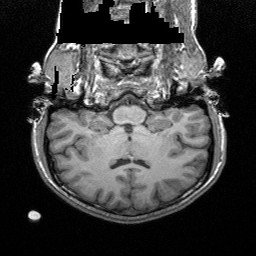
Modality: T1w
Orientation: sagittal